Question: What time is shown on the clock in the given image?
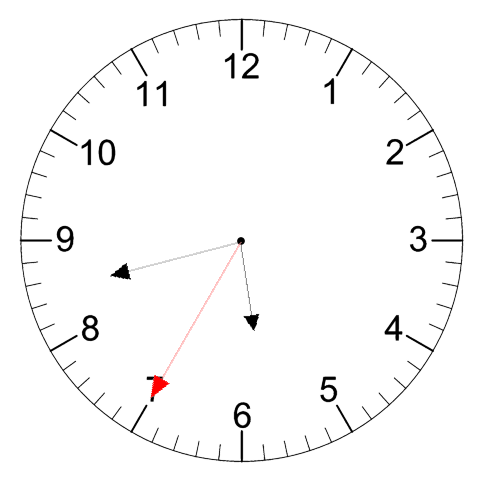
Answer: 05:42:35